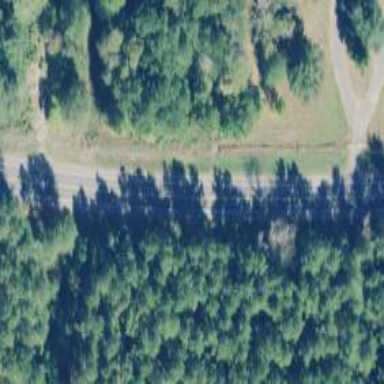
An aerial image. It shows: Trunk highway.